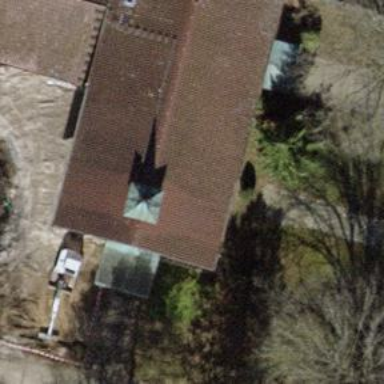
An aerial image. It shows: Bell tower classified as man-made tower.